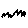
Label: zigzag